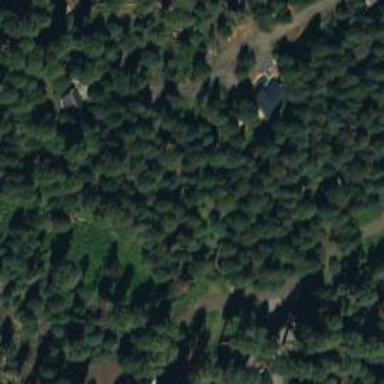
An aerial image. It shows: Evergreen woodland with needle-leaved trees.